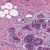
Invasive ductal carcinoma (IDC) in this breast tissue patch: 0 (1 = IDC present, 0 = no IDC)